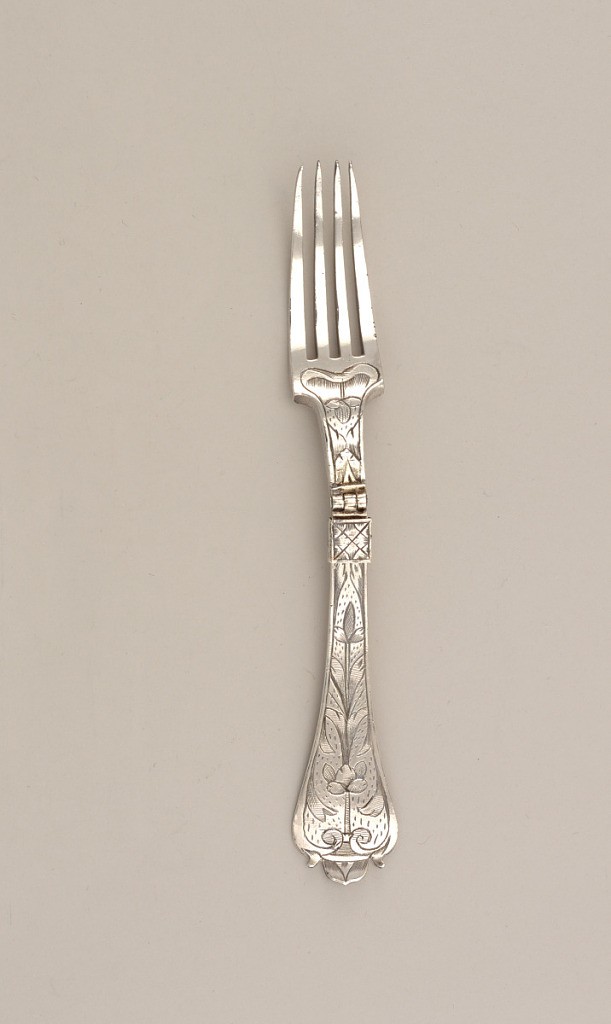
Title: Folding Fork with Engraved Floral Decoration and Lion Cartouche
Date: ca. 1700
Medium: silver
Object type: folding fork
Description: Fork has four curved tines, curved shoulders. Flat handle flaring towards the end. Hinge and small sliding band. Handle has engraved floral decoration on front and back, with a lion in a cartouche on the back of the handle.